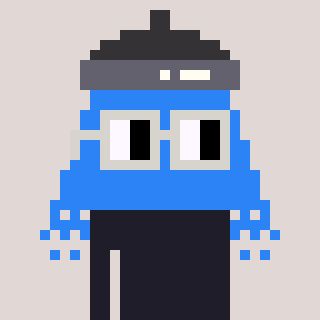
a pixel art character with square light gray glasses, a shower-shaped head and a gold-colored body on a warm background